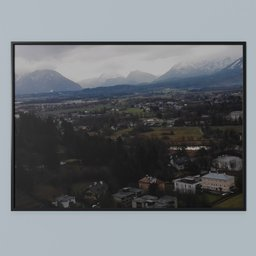
Label: decoration